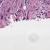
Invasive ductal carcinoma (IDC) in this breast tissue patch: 1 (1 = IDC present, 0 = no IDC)